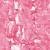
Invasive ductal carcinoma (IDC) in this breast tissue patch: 0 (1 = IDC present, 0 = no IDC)